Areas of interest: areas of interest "Basketball Arena"
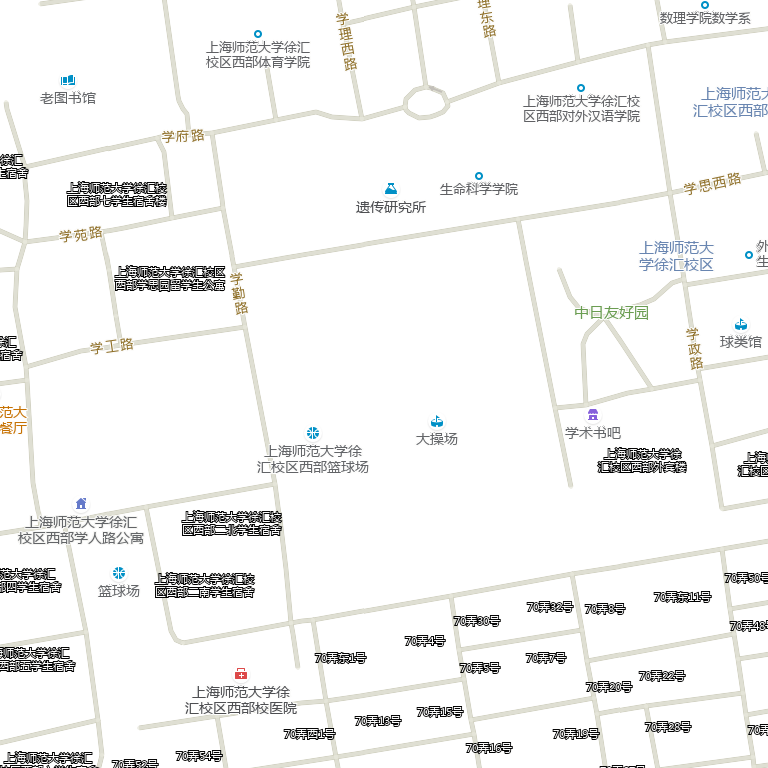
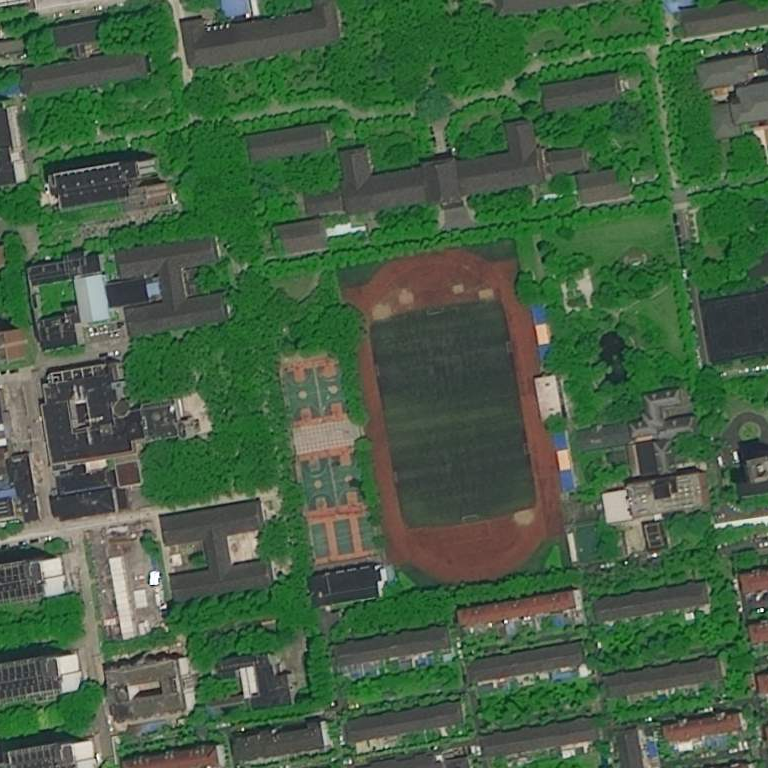